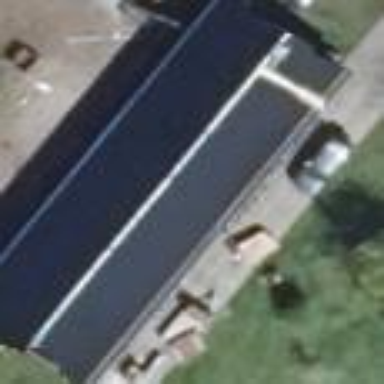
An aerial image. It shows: Building with gabled roof. The roof is oriented along the building and has dark grey color.